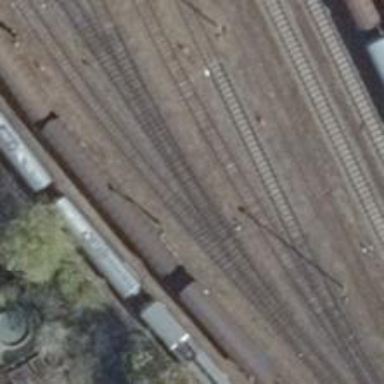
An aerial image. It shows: Rail spur service.